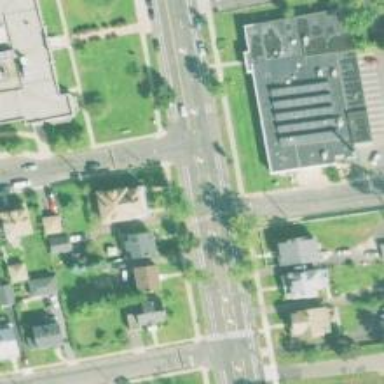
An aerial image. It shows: Unmarked crossing on the road.